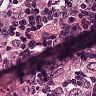
Metastatic tissue present: yes